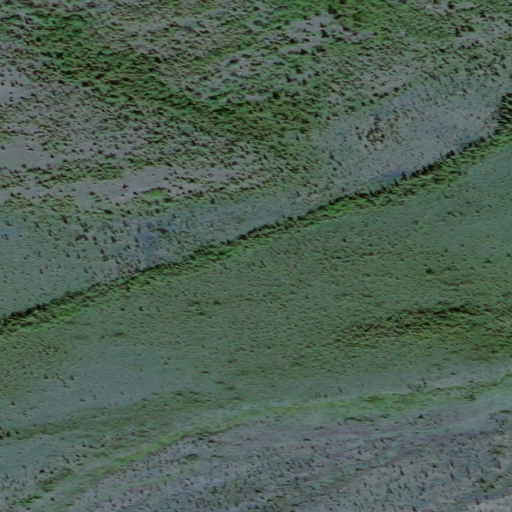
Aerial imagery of valley in Alaska named Boston Gulch containing only unknown